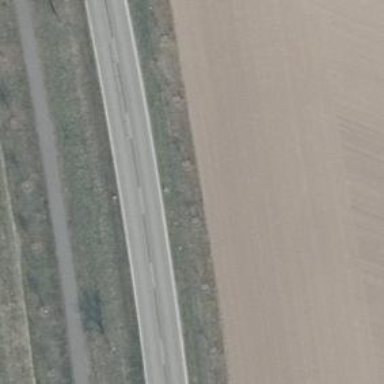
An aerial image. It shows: Primary highway.